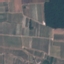
Land use / land cover: PermanentCrop